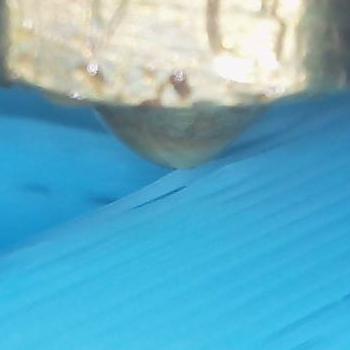
Flow rate: 42%